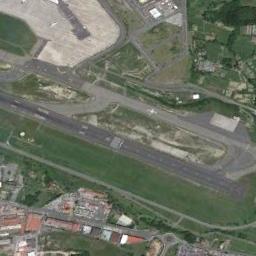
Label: airport